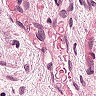
Metastatic tissue present: yes